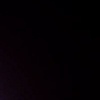
Label: space